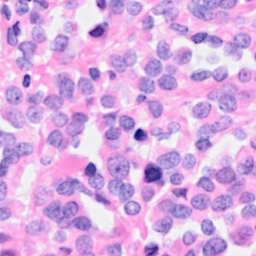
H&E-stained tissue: Breast